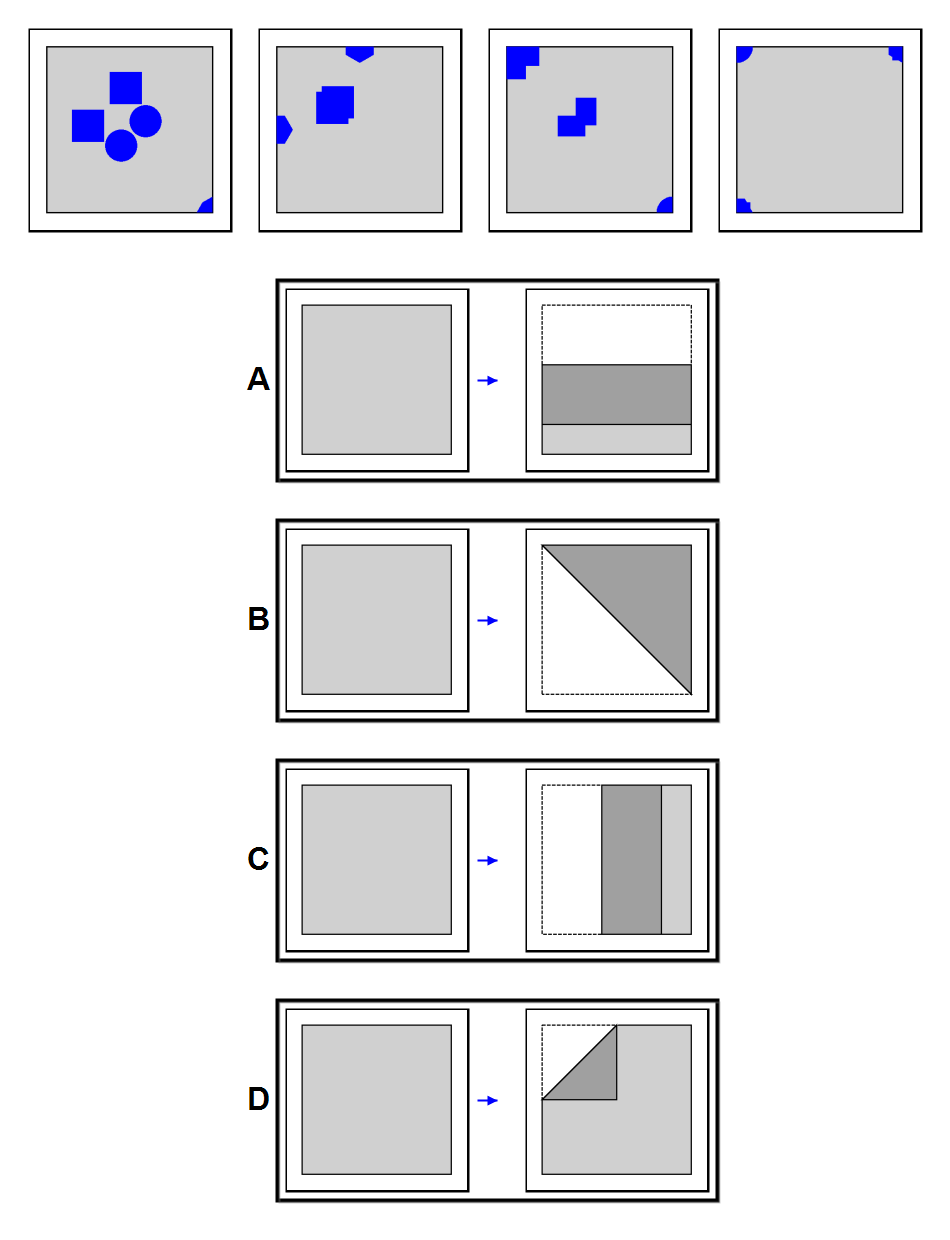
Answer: B